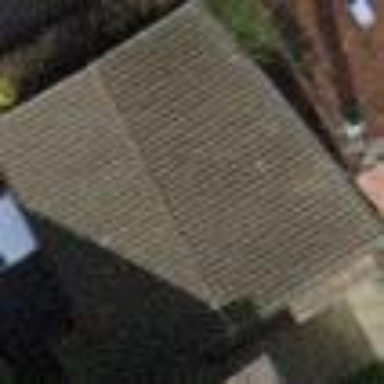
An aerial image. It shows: View of roof of building.